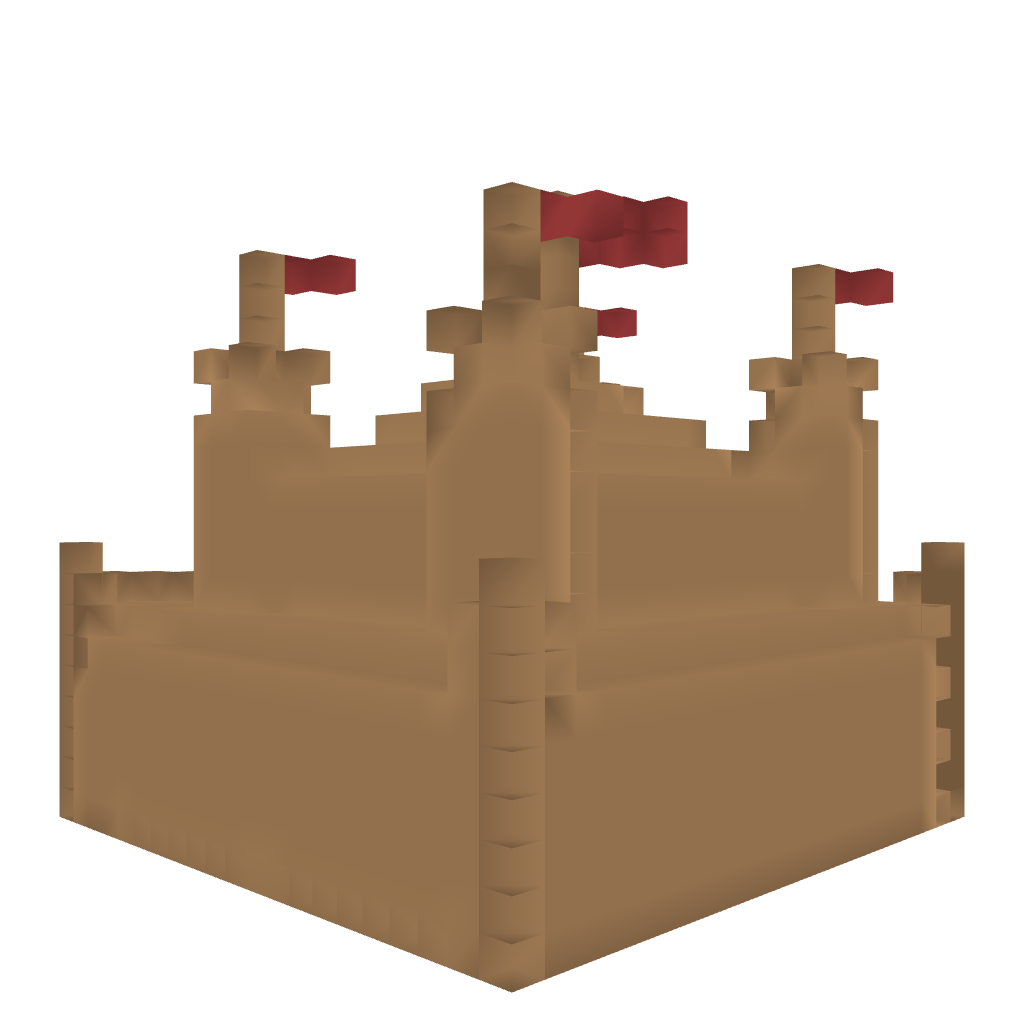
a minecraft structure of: easy castle good quality